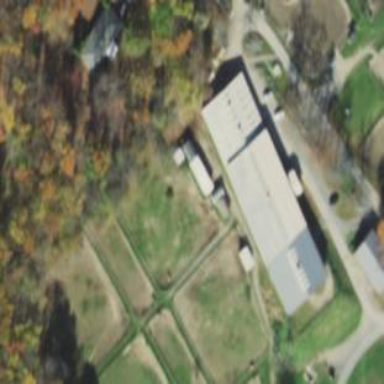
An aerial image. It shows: Farmyard area.